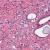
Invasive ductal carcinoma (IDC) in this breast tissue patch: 1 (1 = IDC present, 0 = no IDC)